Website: lowes
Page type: stored-credit-cards
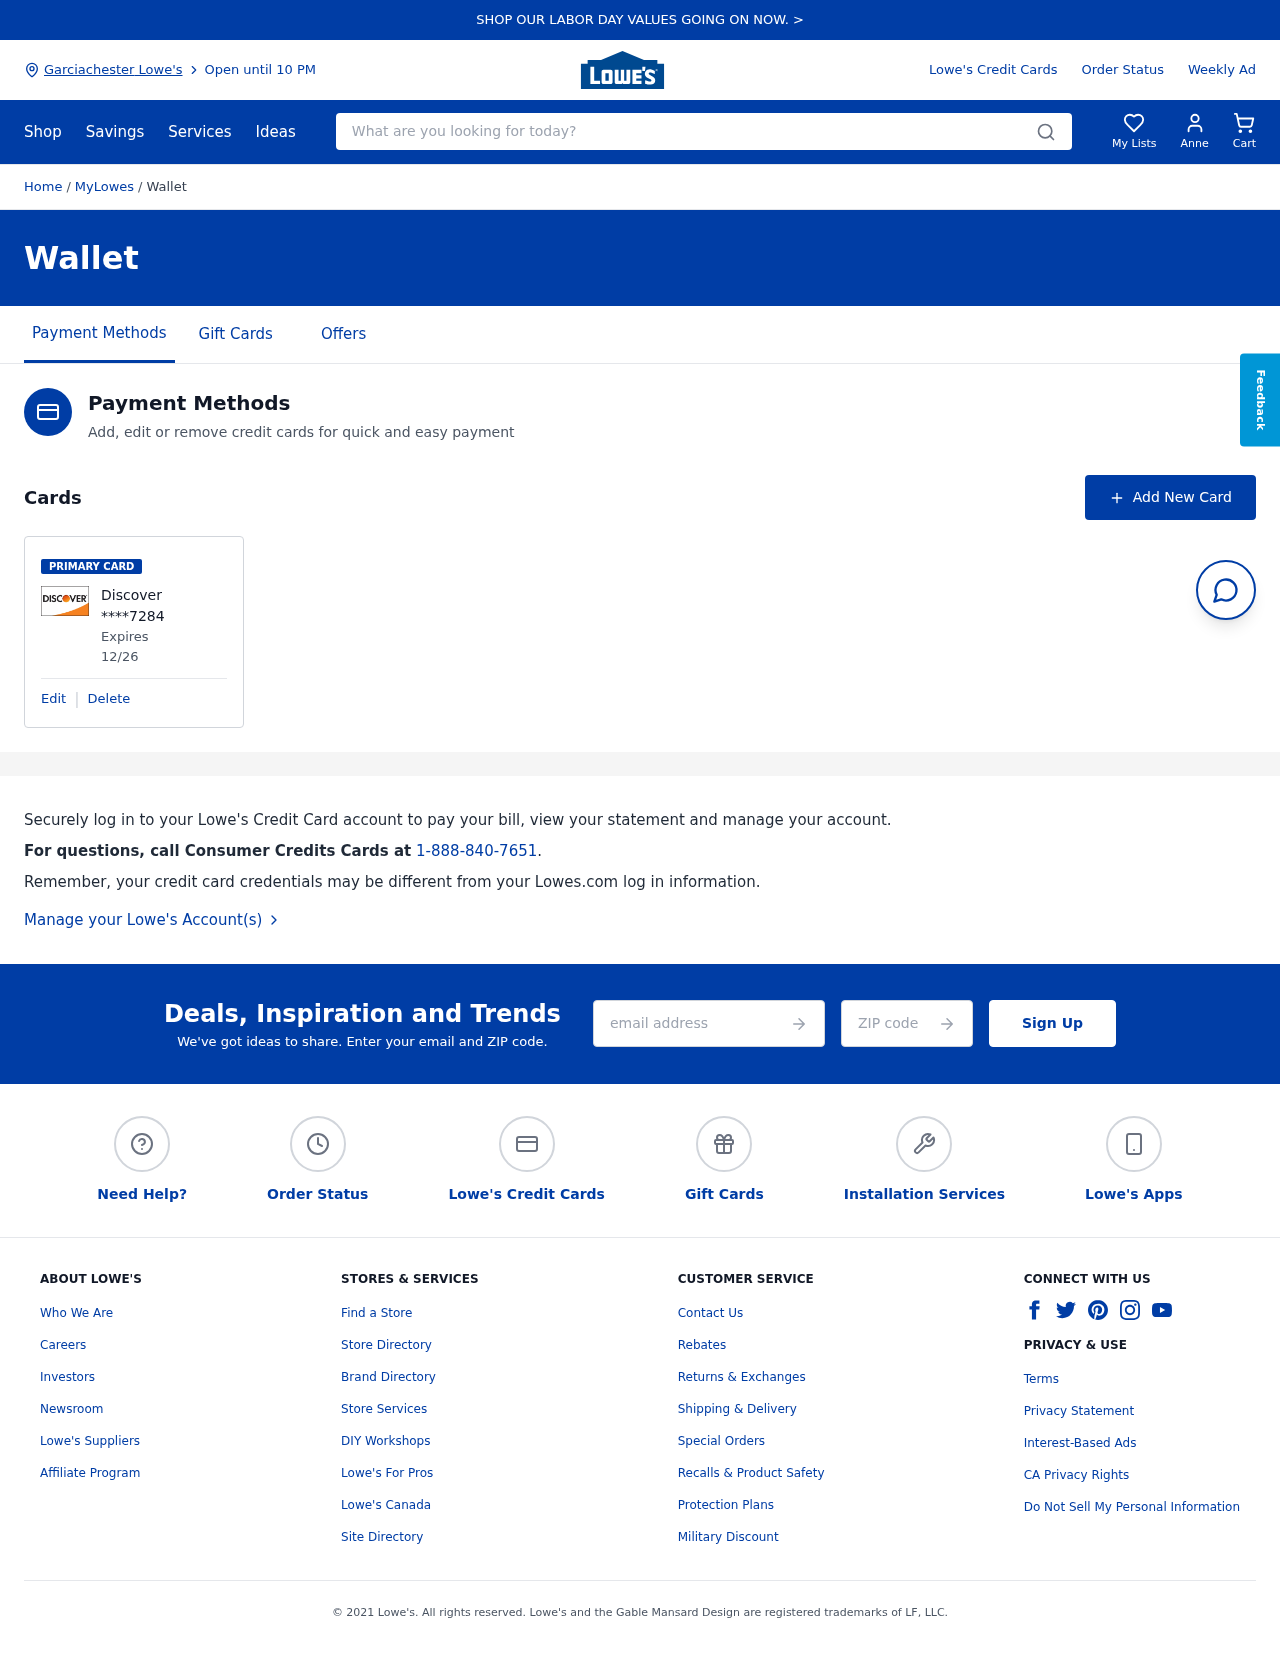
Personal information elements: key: PII_CARD_EXPIRY
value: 12/26
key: PII_CARD_LAST4
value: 7284
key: PII_CARD_TYPE
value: Discover
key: PII_CITY
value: Garciachester Lowe's
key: PII_EMAIL
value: annefisher@hotmail.com
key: PII_FIRSTNAME
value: Anne
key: PII_POSTCODE
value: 83148
Search elements: key: HEADER_SEARCH
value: What are you looking for today?